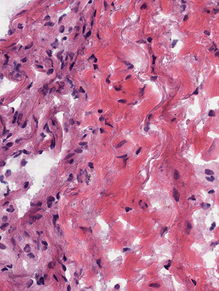
Tumor epithelial tissue: no
Tumor-associated stroma tissue: no
Normal tissue: yes